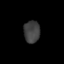
Tissue: lung
Cell type: Others
Senescence score: 0.1484
Nuclear area (px): 348
Mean DAPI intensity: 64.049